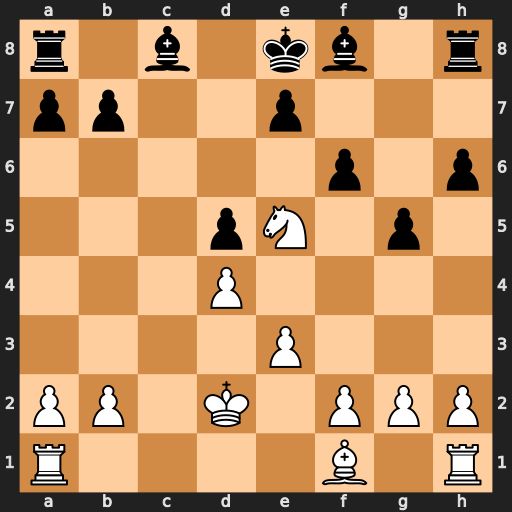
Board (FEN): r1b1kb1r/pp2p3/5p1p/3pN1p1/3P4/4P3/PP1K1PPP/R4B1R
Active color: w
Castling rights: kq
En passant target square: -
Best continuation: Bb5+ Kd8 Nf7+